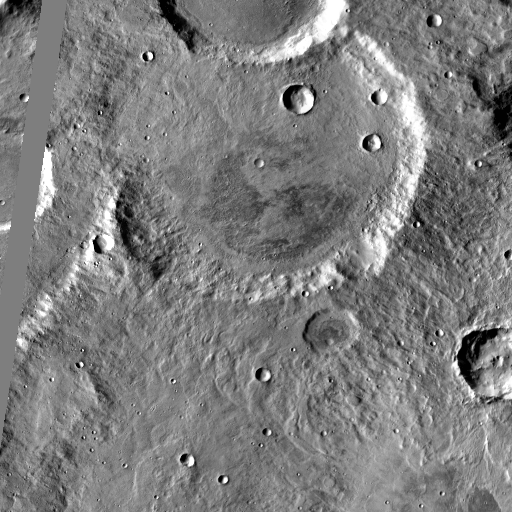
Crater classes present: Background, Other, Layered, Buried